Field crop: maize
Growth stage: 2
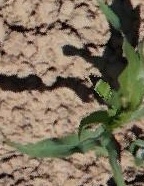
Species: maize